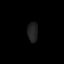
Tissue: lung
Cell type: T cells
Senescence score: 0.1577
Nuclear area (px): 195
Mean DAPI intensity: 33.836